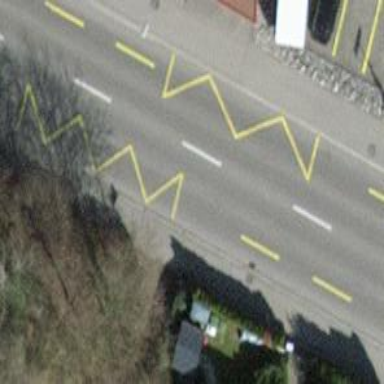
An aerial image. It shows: Bus stop with platform for public transport.